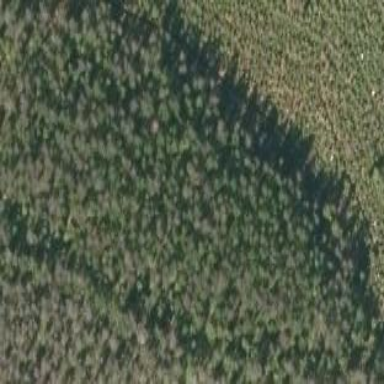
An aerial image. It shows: Woodland with needle-leaved trees.